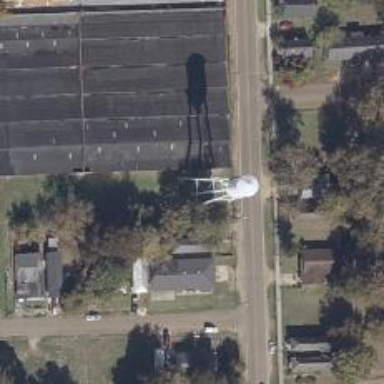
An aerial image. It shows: Water tower that is man-made.